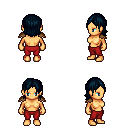
a pixel art fantasy rpg character, female body template, human, tanned skin, leather shoulder armor, red pants, raven long bangs hairstyle, four views (front, back, left, right), 2x2 character sprite sheet, small pixel art, hard edges, no anti-aliasing